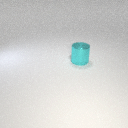
large cyan metal cylinder